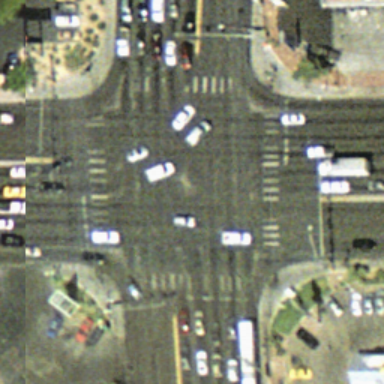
An intersection with many cars on the road .